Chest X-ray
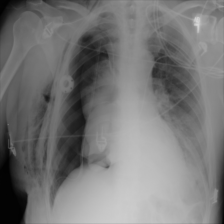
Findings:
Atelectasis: negative
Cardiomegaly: negative
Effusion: negative
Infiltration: negative
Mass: negative
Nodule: negative
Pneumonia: negative
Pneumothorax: positive
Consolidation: negative
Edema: negative
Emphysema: positive
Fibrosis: negative
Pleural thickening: negative
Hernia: negative